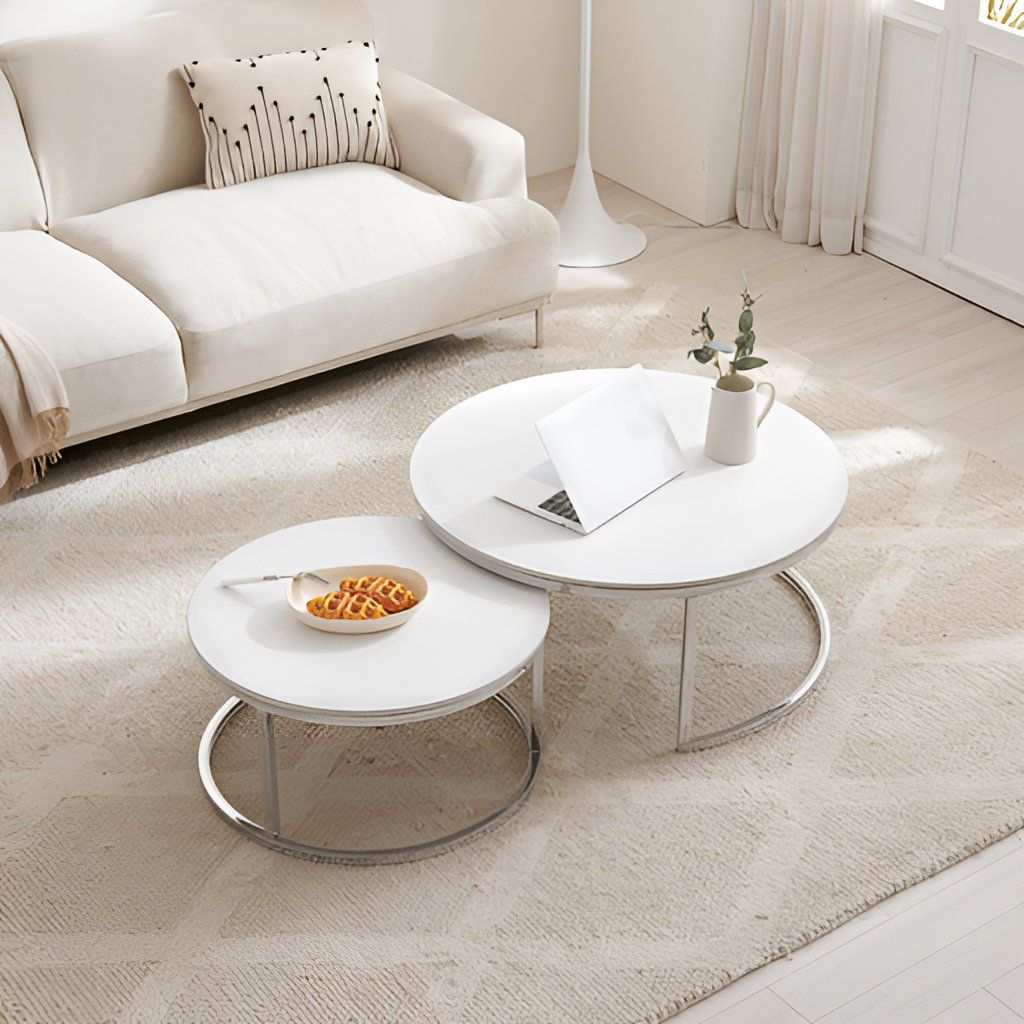
metal coffee table, living room, beige wood flooring, with plank pattern, fabric wallpaper, with solid pattern, modern